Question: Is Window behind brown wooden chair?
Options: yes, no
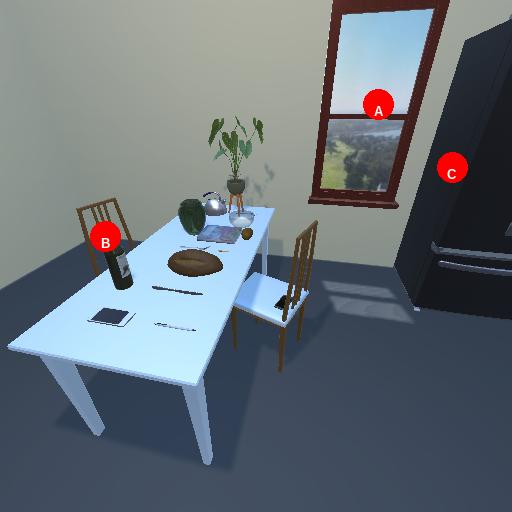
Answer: yes